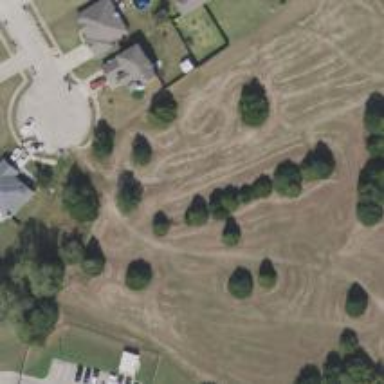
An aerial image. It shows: Grassy plot in zoning area.